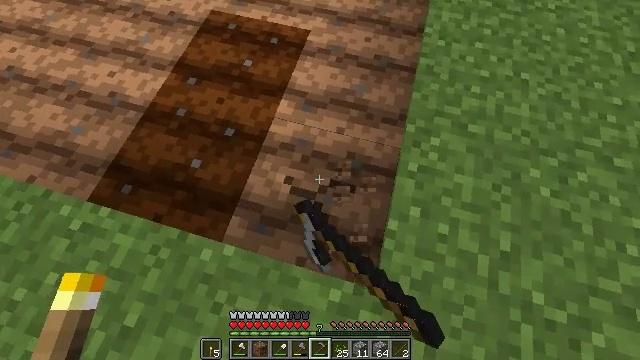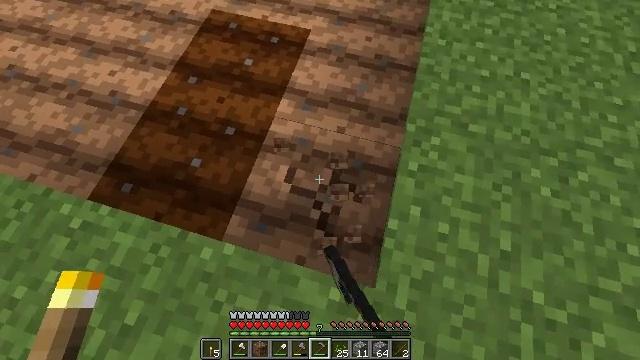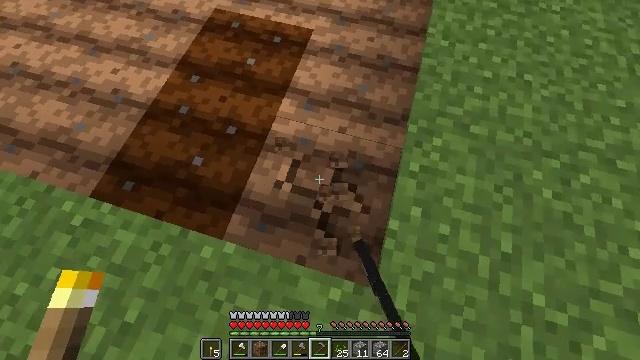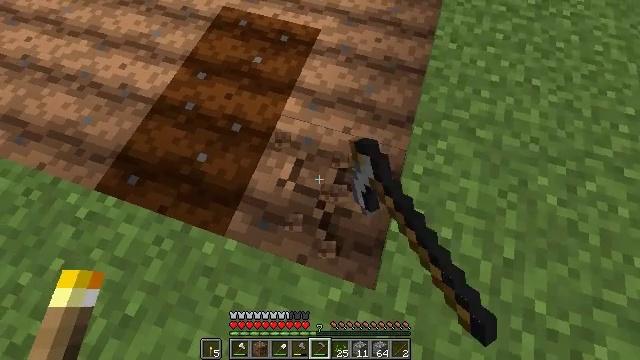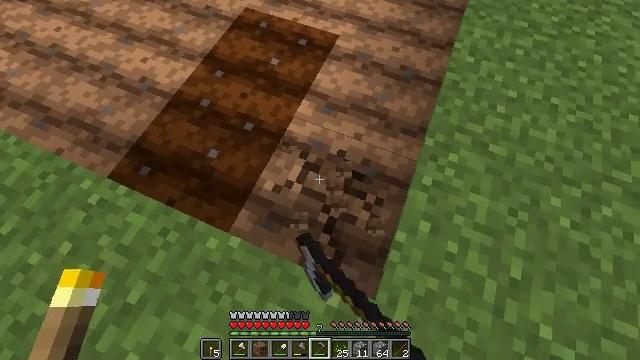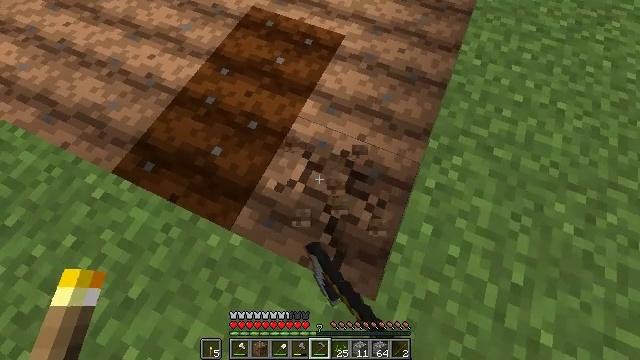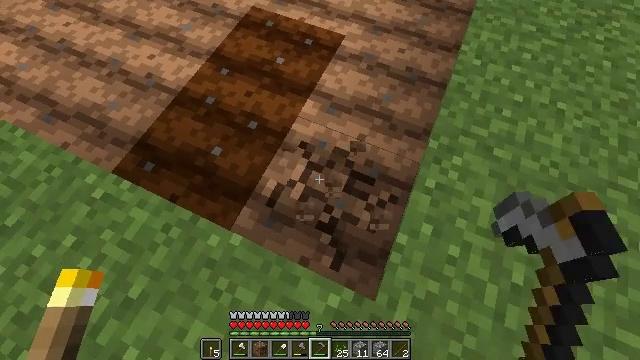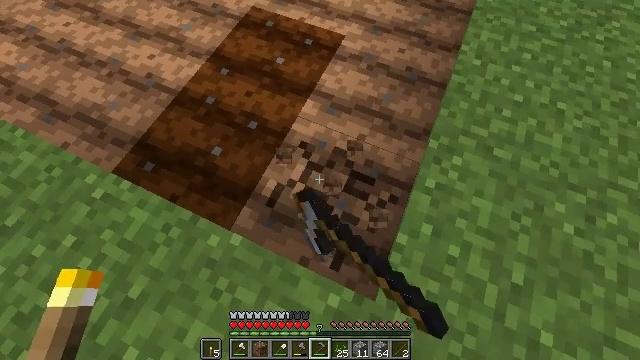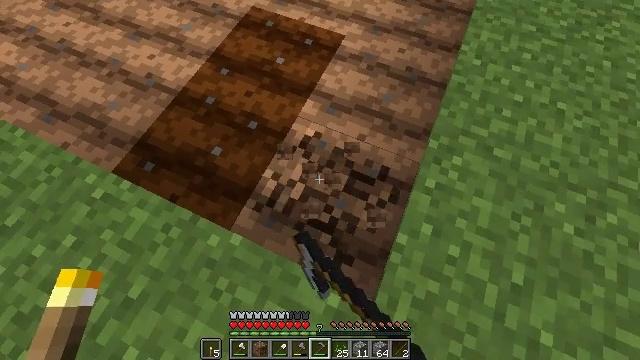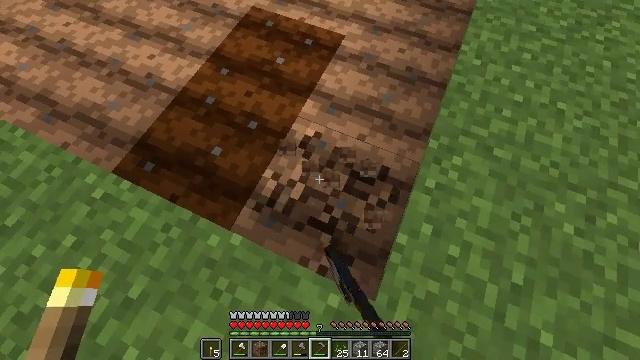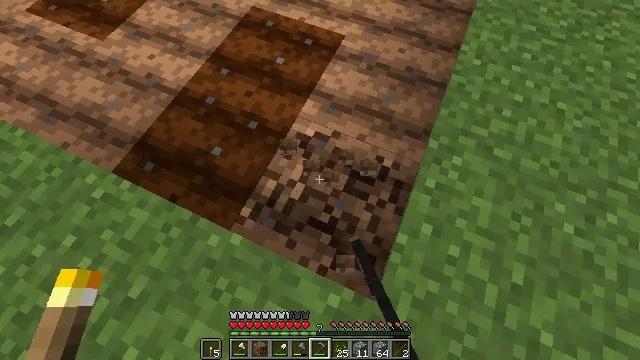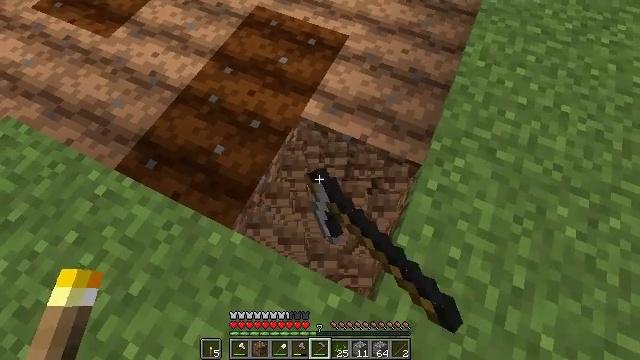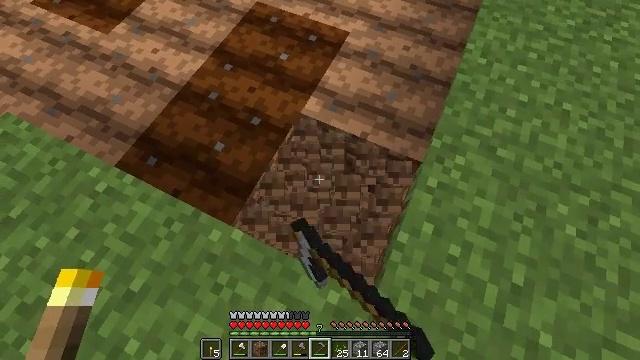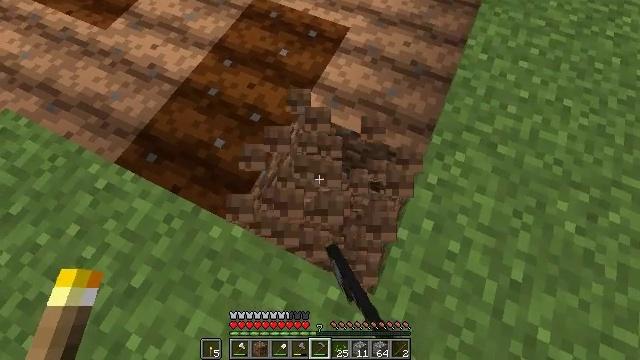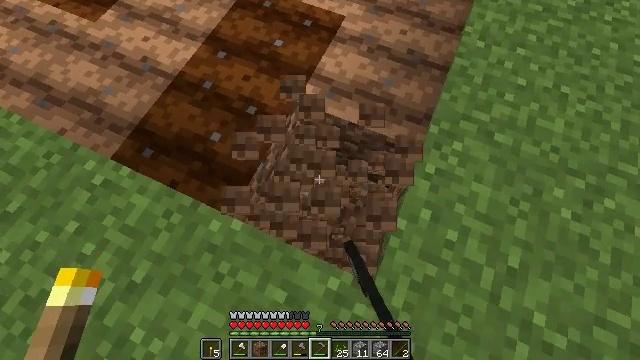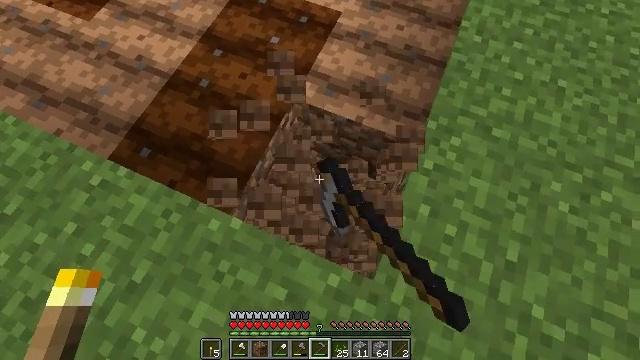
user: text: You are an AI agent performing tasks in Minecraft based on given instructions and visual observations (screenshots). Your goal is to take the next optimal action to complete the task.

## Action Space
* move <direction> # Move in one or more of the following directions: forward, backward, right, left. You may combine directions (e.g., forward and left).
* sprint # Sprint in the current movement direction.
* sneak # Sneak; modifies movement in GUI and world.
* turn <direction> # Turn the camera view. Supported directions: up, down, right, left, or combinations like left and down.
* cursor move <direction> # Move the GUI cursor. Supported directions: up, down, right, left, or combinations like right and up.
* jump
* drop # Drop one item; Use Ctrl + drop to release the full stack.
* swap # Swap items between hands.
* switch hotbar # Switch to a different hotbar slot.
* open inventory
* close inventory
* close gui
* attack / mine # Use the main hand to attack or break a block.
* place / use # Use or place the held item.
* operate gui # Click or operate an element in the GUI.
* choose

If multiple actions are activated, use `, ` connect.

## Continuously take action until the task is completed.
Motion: motion action
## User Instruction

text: Dig up the farmland.
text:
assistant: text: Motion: attack / mine
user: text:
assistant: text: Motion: attack / mine
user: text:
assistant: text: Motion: turn left, attack / mine
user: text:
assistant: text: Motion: turn left, attack / mine
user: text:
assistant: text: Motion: turn left, attack / mine
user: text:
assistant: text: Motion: attack / mine
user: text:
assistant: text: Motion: attack / mine
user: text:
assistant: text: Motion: attack / mine
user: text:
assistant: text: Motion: attack / mine
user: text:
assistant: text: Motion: attack / mine
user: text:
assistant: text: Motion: attack / mine
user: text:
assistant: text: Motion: attack / mine
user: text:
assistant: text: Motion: attack / mine
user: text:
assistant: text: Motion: turn right and down, attack / mine
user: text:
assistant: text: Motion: attack / mine
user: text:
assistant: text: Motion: attack / mine